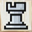
Piece: wR